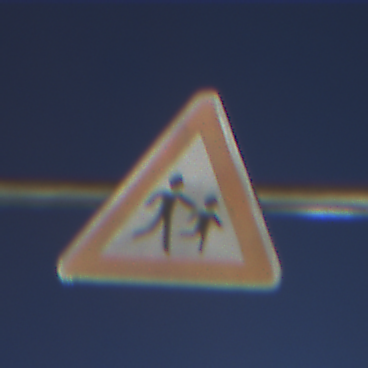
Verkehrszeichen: KinderLinks
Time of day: Night
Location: Outdoor (Urban)
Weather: PartlyCloudy
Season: NotSpecified
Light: Artificial